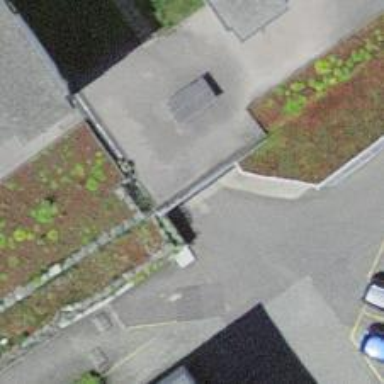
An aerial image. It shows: Parking entrance.